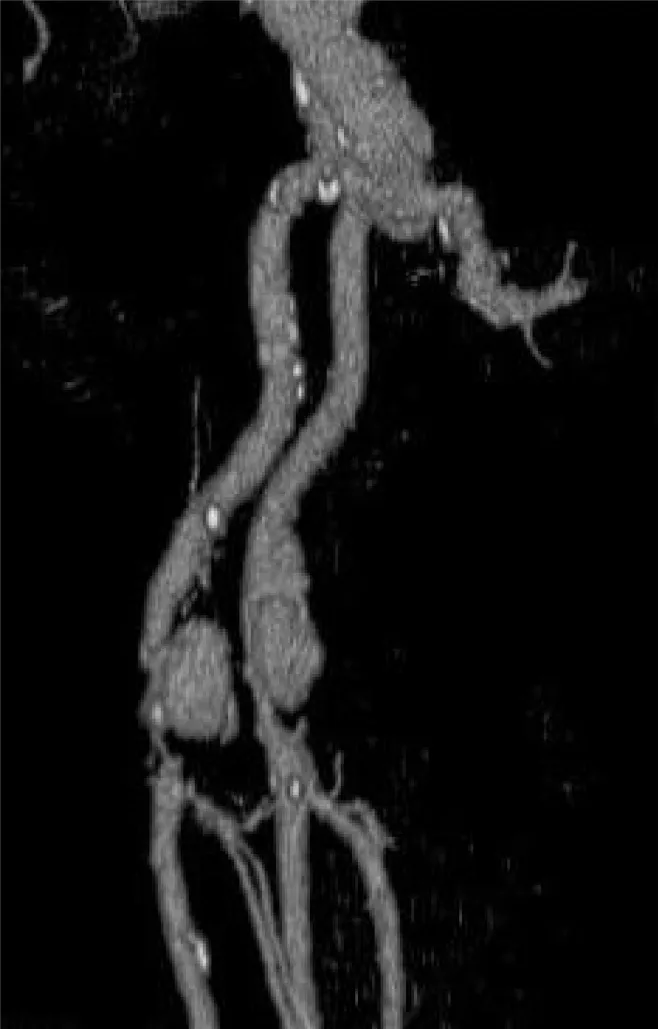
A 3-dimensional reconstruction of the femoral arteries showing the bilateral femoral aneurysms in this patient.
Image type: radiology (ct)